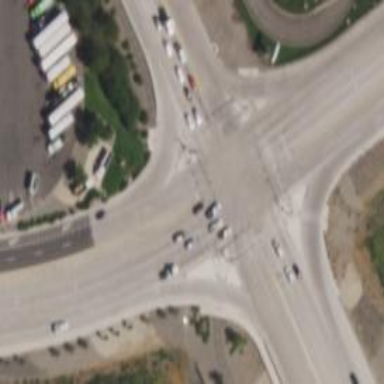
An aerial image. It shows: Trunk link highway with separate sidewalk.